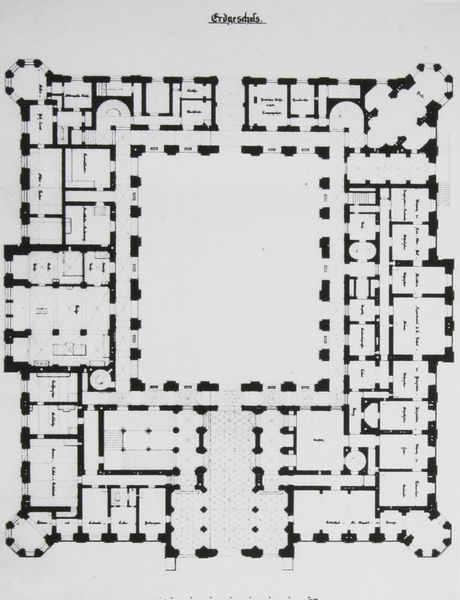
Titel: Wittelsbacher Palast, München, Grundriss Erdgeschoß
Künstler: Friedrich von Gärtner
Standort: München
Institution: Architekturmuseum der Technischen Universität
Schlagwörter: weiß, fenster, grau, mitte, schwarz, skizze, säulen, zimmer, gebäude, haus, architektur, rund, garten, balkon, schrift, ecke, perspektive, türen, grafik, graphik, klein, linien, hof, saal, treppen, symmetrie, halle, wände, erker, innenhof, umgang, rechteck, türmchen, türme, palast, symmetrisch, groß, viele, schwarzweiß, überschrift, räume, entwurf, kathedrale, villa, risalit, plan, achse, wendeltreppe, wendel, quadrat, grundriss, öffnungen, maßstab, enfilade, innenräume, treppenhäuser, fluchten, wendeltreppen, ecktürme, erdgeschoß, flure, renaisance, hofumgang, eerker